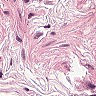
Metastatic tissue present: no